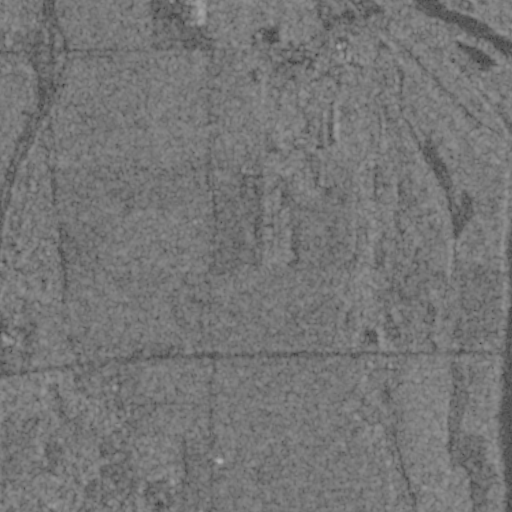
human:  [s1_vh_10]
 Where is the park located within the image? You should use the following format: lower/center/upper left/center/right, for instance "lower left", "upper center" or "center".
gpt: The park is located in the upper center of the image.
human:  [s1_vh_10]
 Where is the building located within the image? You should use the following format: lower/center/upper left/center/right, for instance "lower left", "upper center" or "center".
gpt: The building is located in the lower left of the image.
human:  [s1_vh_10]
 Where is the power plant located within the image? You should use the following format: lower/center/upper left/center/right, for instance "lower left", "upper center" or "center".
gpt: There is no power plant in the image.

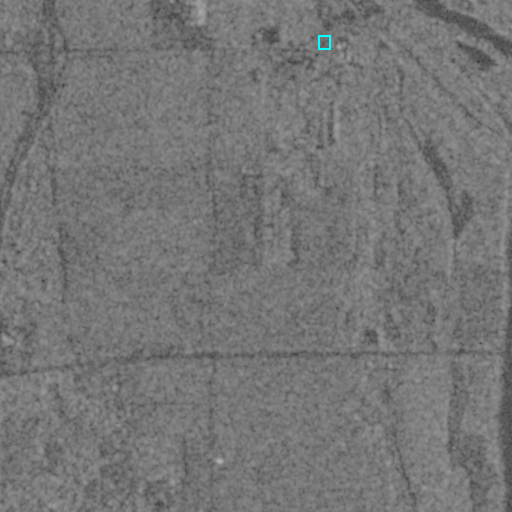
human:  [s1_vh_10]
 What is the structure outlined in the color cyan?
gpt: The structure outlined in cyan is a park.
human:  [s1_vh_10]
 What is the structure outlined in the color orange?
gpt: There is no orange outline.